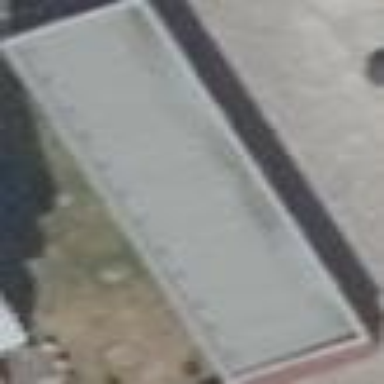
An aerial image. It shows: Flat roof building with grey roof.